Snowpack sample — Buffalo Mountain, Silverthorne, Colorado, USA (2/22/26, 2:02 PM MST)
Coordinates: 39.622, -106.113
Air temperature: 33 °F
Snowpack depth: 63 cm
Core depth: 50 cm
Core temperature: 28.4 °F
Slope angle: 11°, slope face: 116°
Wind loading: low
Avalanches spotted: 0
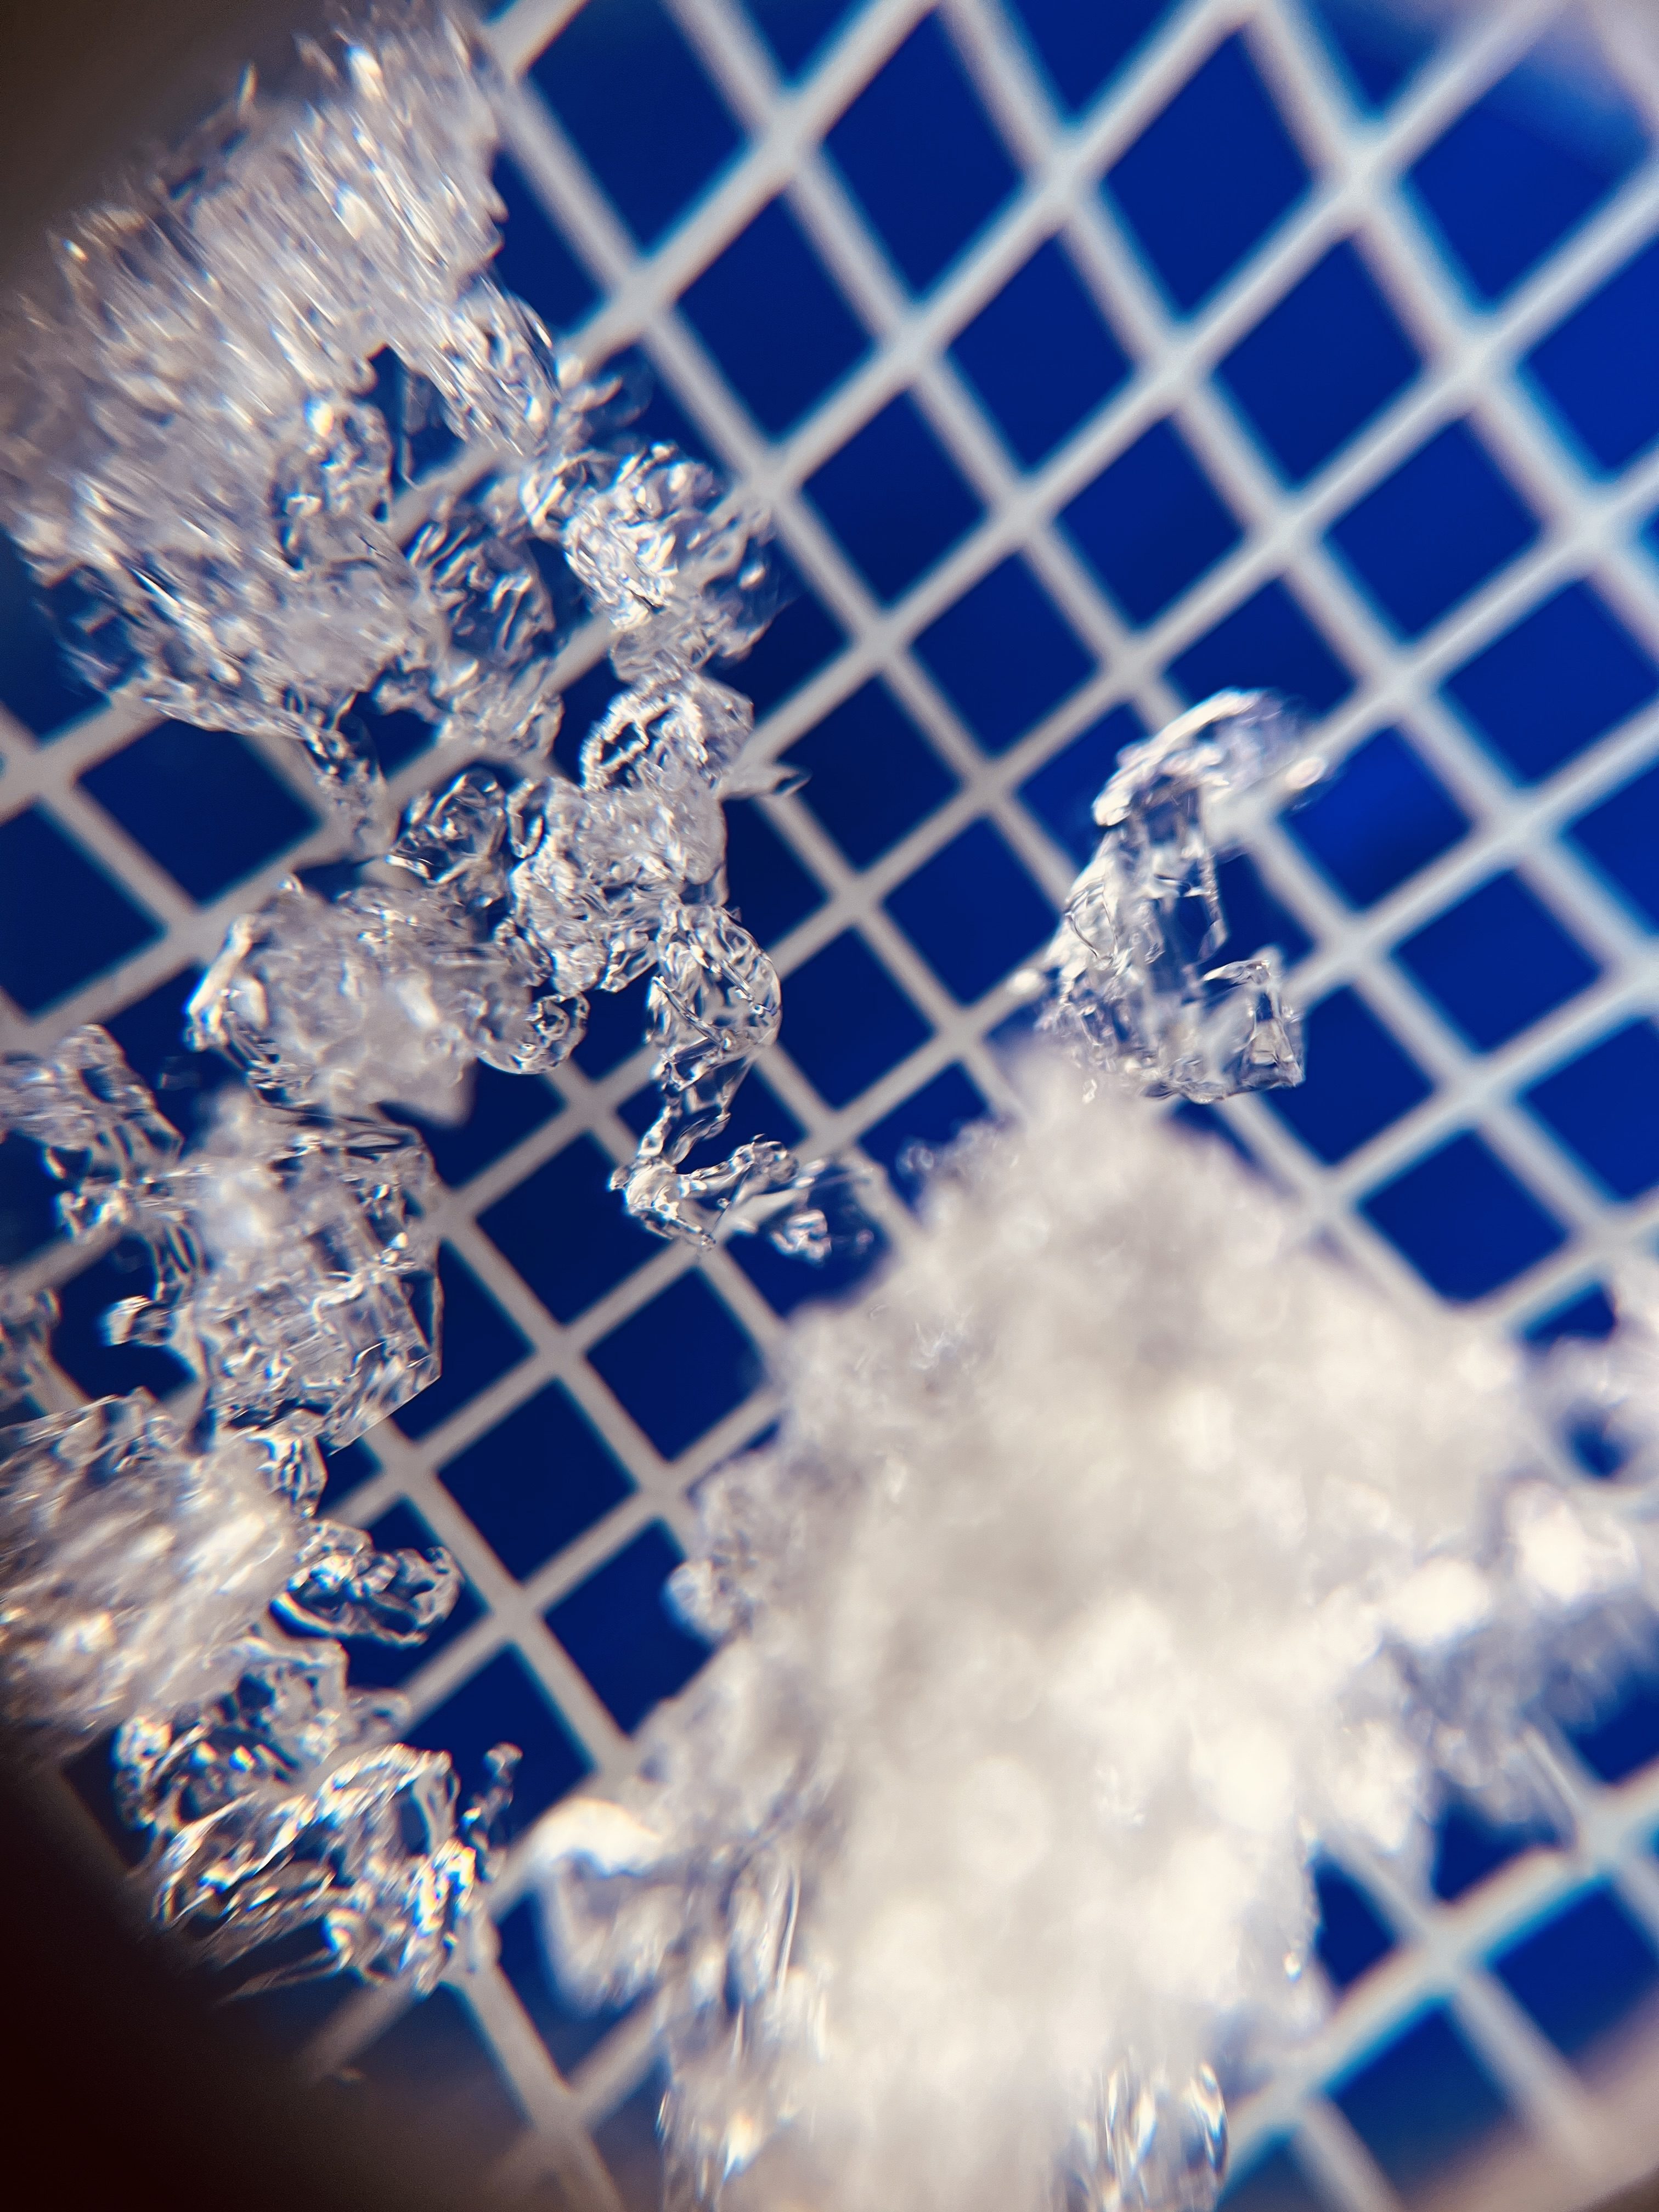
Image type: magnified_profile
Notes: In a firebreak similar to site 1, minimal wind loading with no spotted avalanches (not many faces in view though)